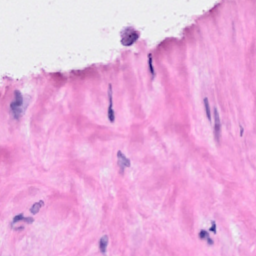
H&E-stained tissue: Breast